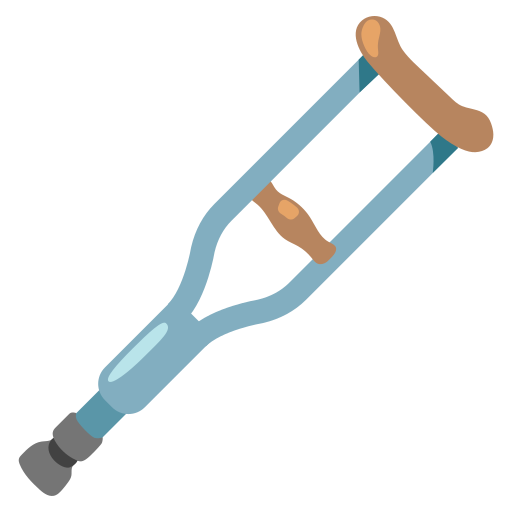
Emoji: 🩼